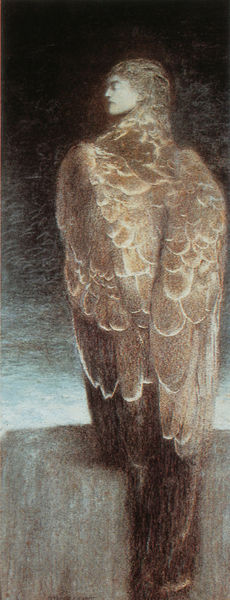
Titel: Die schlafende Medusa
Künstler: Fernand Khnopff
Standort: Paris
Institution: Privatbesitz
Schlagwörter: adler, blau, dunkel, falke, feder, felsen, flügel, gemälde, himmel, kopf, mann, schatten, vogel, weiß, wolken, grün, ocker, sitzen, ausschnitt, braun, frau, grau, hell, hintergrund, licht, mund, nacht, nase, profil, rücken, schwarz, symbol, tisch, zeichnung, blick, tier, beige, muster, symbolismus, jung, augen, blass, federn, gefieder, gesicht, lang, mensch, sockel, stein, bild, portrait, schauen, tischdecke, ast, horizont, auge, haare, mantel, sitzend, schuppen, engel, nachthimmel, schwanz, rückenansicht, düster, sitze, hellbraun, leer, modern, mauer, grafik, rand, gefaltet, jugendstil, finster, grimmig, sitzt, lciht, hoch, geheimnisvoll, kante, mond, links, linie, geheimnis, traum, druck, seite, krallen, allegorie, mythologie, gesciht, femme fatale, seitenblick, federkleid, wesen, fabelwesen, religiös, greif, greifvogel, schwingen, präraffaeliten, eule, halbwesen, khnopff, unheimlich, secession, kubin, sphinx, hybrid, anthropomorph, vogelmensch, helle, länglich, phönix, füssli, duster, raubvogel, schwanzfedern, frauenkopf, menschenkopf, hochmütig, phantastisch, kreatur, adlermensch, dfederkleid, ferderkleid, harpie, menschadler, traumwesen, vogelwesen, ängstlich, feldern, flügeldecke